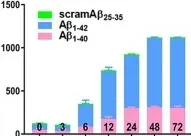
Aggregation kinetics of "seed-free" synthetic monomeric Abeta peptide. Synthetic seed-free Abeta monomers were used to produce. PRIOC10-labeled Abeta soluble oligomers.
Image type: pathology (immunostaining)